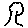
Label: tree